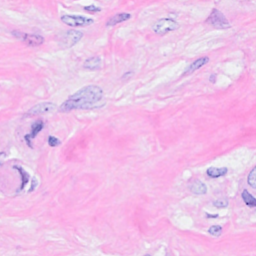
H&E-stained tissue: Breast